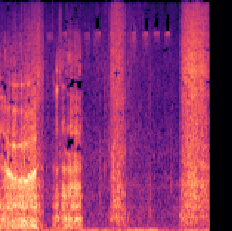
Sound class: Pig